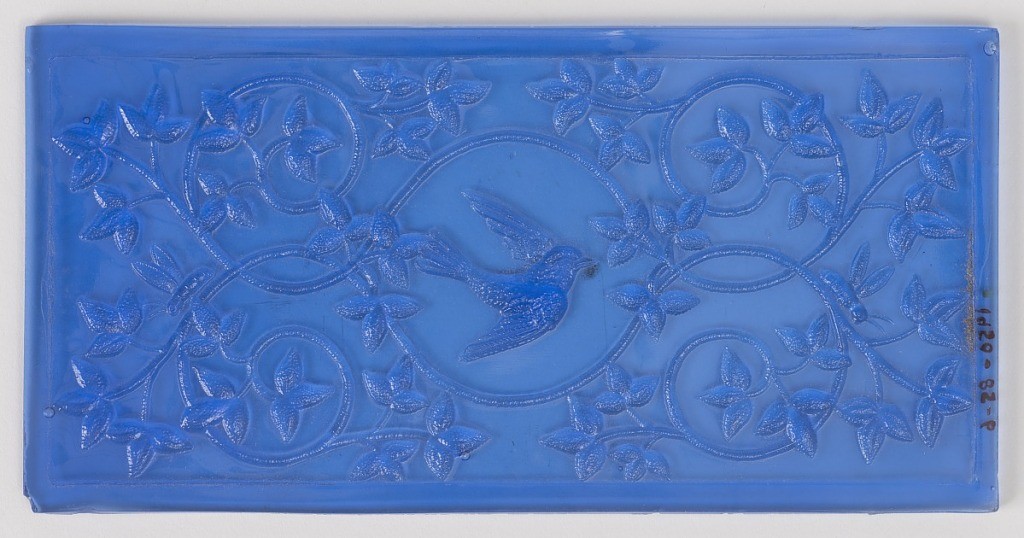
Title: Panel
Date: ca. 1880
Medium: Glass
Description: Blue. Amid scrolled foliations, a sparrow rides on outspread wing.